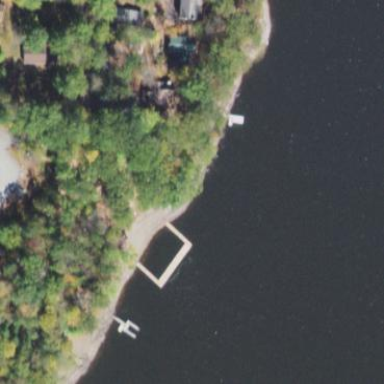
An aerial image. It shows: Dock by the waterway.